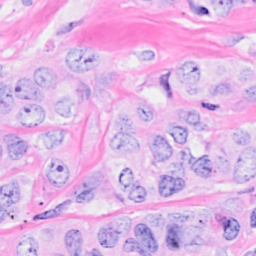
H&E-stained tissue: Breast